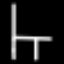
Label: chair